Question: Here is my version:
'''
<div>
<div style="width:200px;float:left;display:inline-block;">
123456789012345678901234567890123456789012345678901234567890123456789
</div>
<div style="margin-left:200px;">
abcdefghijklmnopqrstuvwxyz
</div>
</div>
'''
<URL>
All works fine untill text is small:

How can I fix it ?
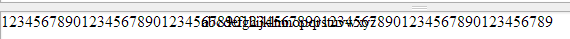
Answer: Add 'word-wrap:break-word;' to your CSS rule.
'''
<div style="width:200px;float:left;display:inline-block;word-wrap:break-word;">
'''
<URL>